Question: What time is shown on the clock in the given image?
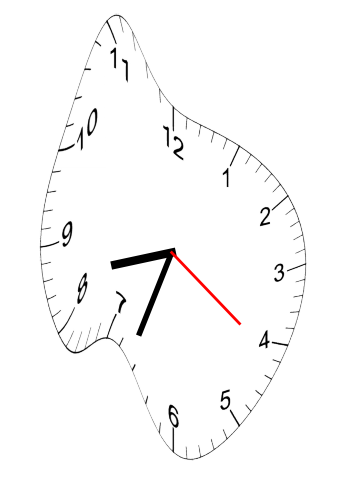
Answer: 08:33:21